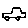
Label: car